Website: home-depot
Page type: account-dashboard
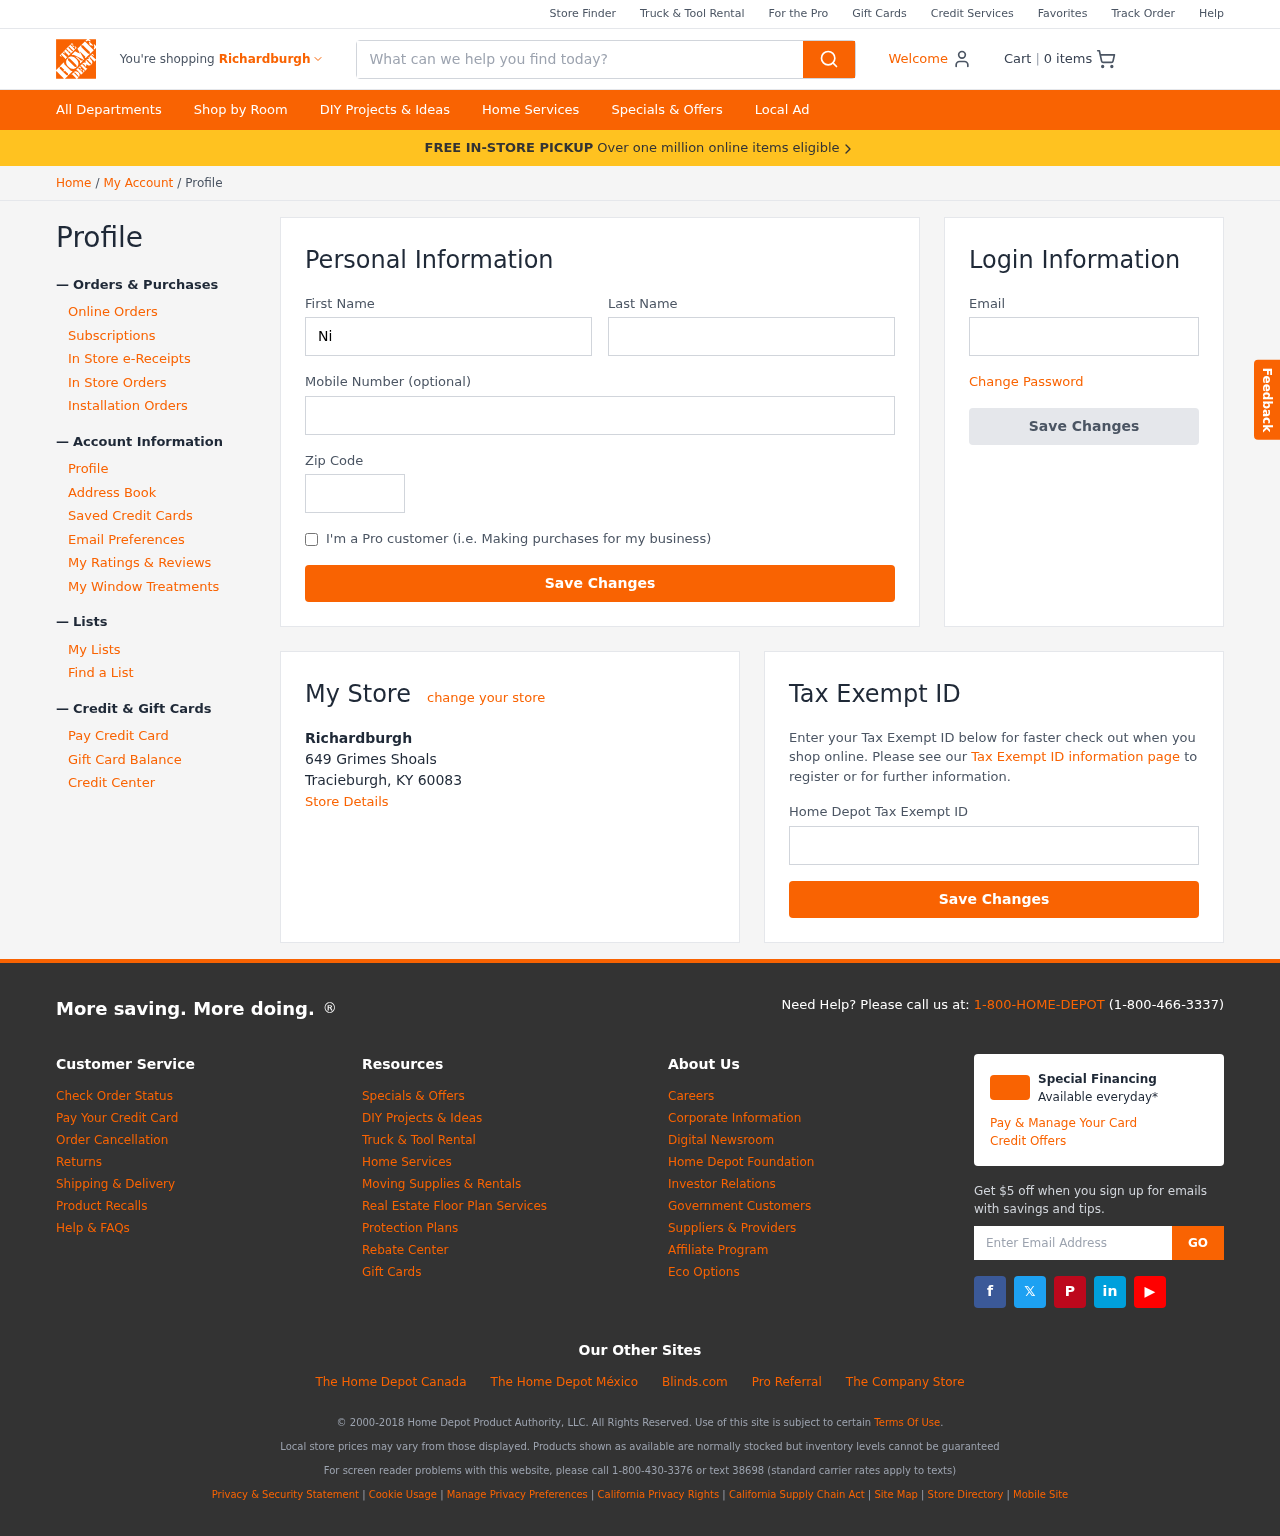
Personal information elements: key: PII_CITY
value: Richardburgh
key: PII_EMAIL
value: nicole_richards@gmail.com
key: PII_FIRSTNAME
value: Nicole
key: PII_LASTNAME
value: Richards
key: PII_LOCATION1_CITY_STATE_ZIP
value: Tracieburgh, KY 60083
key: PII_LOCATION1_NAME
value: Richardburgh
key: PII_LOCATION1_STREET
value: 649 Grimes Shoals
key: PII_PHONE
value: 4723731687
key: PII_POSTCODE
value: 94154
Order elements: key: ORDER_NUM_ITEMS
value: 0
Search elements: key: HEADER_SEARCH
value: What can we help you find today?